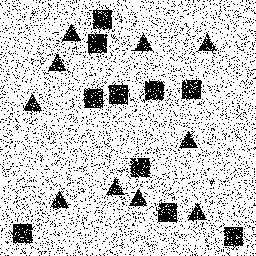
Squares: 10
Triangles: 10
Stars: 0
Total shapes: 20